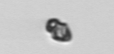
Label: Heterocapsa_rotundata